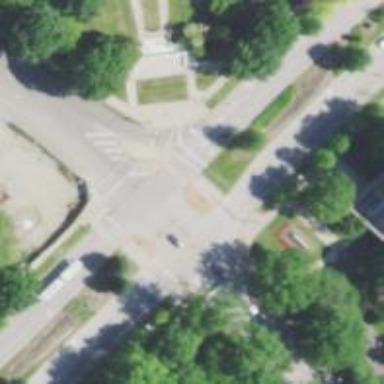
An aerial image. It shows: Zebra crossing on footway.